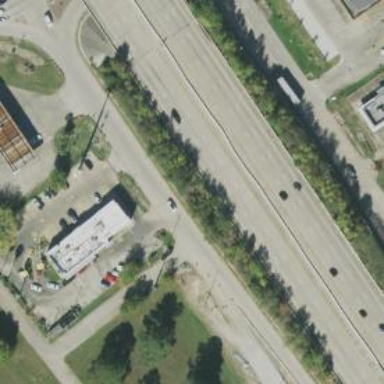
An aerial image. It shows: Secondary road with frontage road alongside.